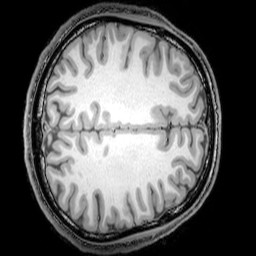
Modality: T1w
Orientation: axial
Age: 20
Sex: male
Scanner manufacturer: philips
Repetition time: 0.008259 s
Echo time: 0.00382 s